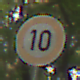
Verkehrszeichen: Geschwindigkeit10
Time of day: MorningAfternoon
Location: Outdoor (RoadRail)
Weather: Clear
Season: NotSpecified
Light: Natural